Question: What is the reading of the measurement in the image?
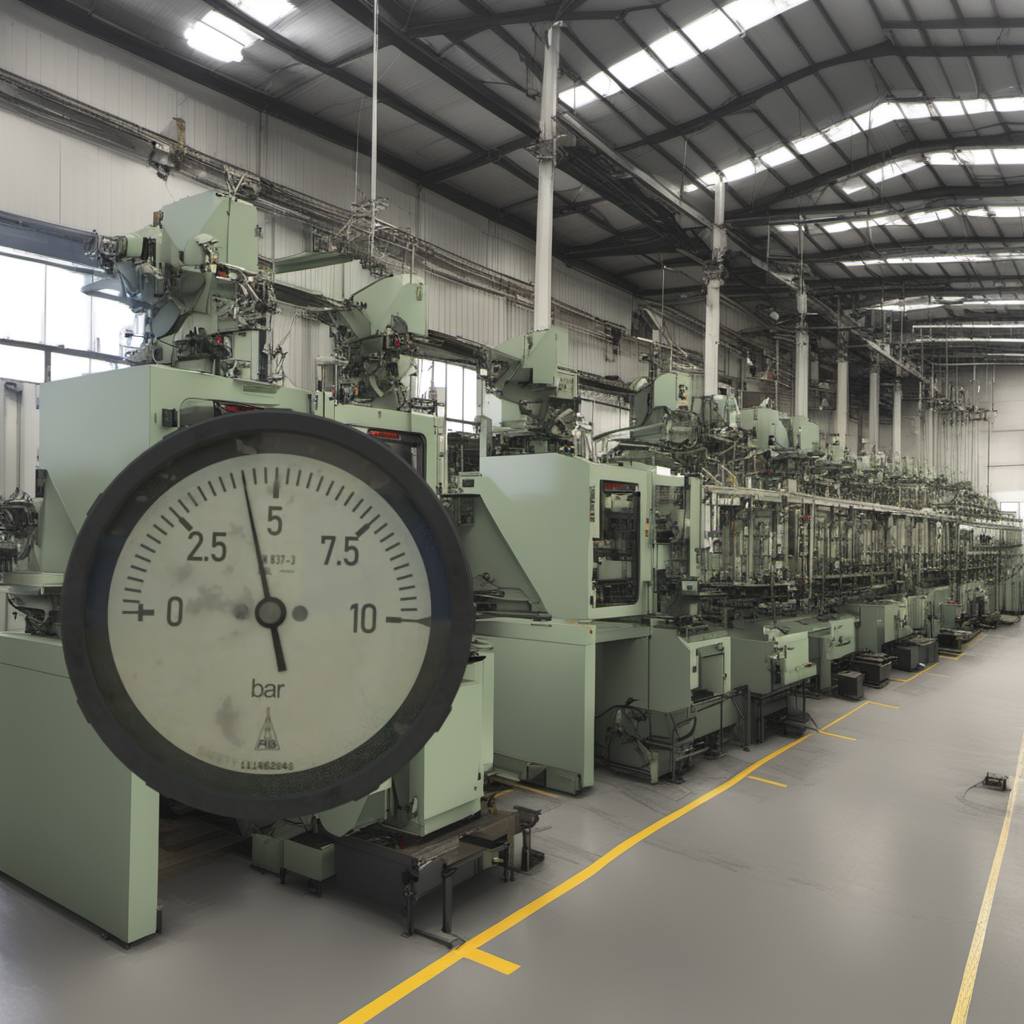
Answer: The result is 4.27
Question: What is the range of this measurement?
Answer: The range is from 0 to 10
Question: What is the minimum and maximum reading range of this measurement?
Answer: The minimum value is 0 and the maximum value is 10